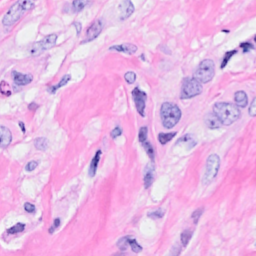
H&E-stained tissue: Breast